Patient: sex M, age 36
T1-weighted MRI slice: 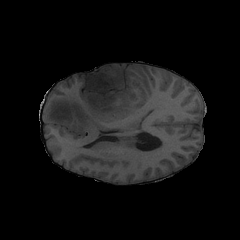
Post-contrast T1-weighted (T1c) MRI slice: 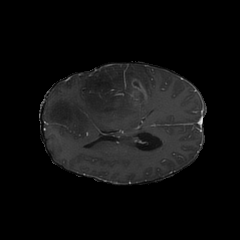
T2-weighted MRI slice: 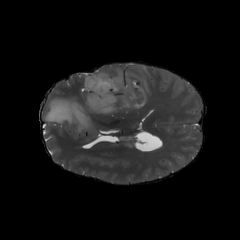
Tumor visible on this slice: yes
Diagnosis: Glioblastoma, IDH-wildtype
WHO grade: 4